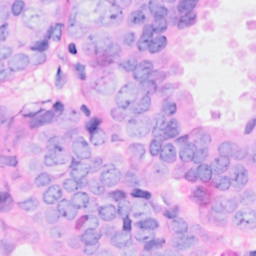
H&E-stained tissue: Breast